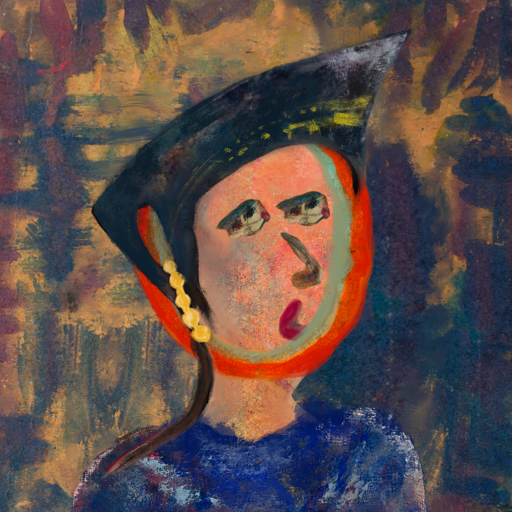
Background: InTheSun, Head And Neck Side: Irani, Face Side: Pipe, Bust: Irani, Hair Side: Sisters, Head Accessory: Irani, Second Necklace: Blank, Necklace: Blank, Baby: Blank